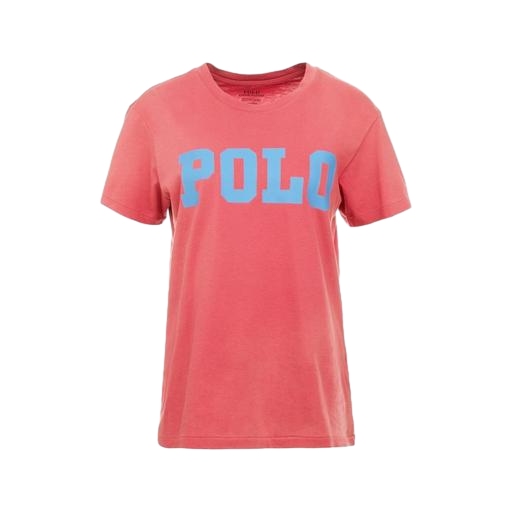
pink clay tee, pink pima logo tee, multicolor clay tee chalk, white background